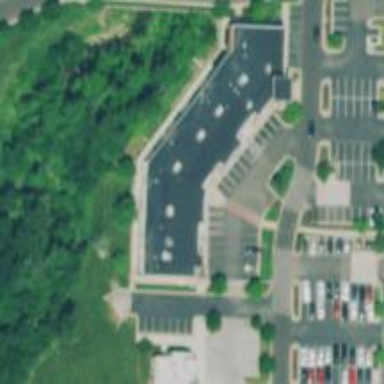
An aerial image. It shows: Retail building.